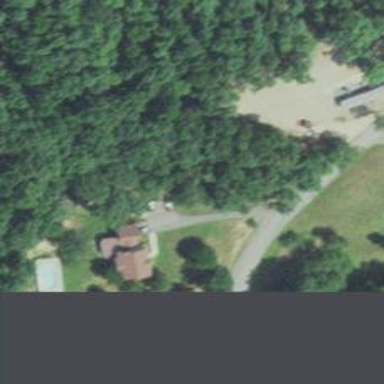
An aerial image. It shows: Driveway.